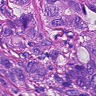
Metastatic tissue present: yes